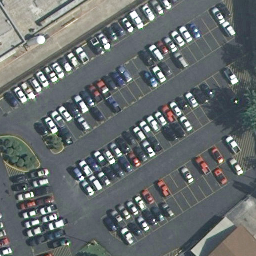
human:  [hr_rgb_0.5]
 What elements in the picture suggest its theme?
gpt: parking lot